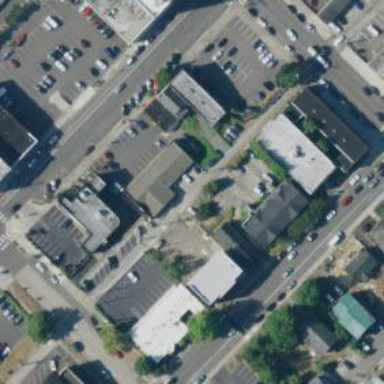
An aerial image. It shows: Retail area.